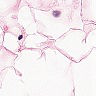
Metastatic tissue present: no